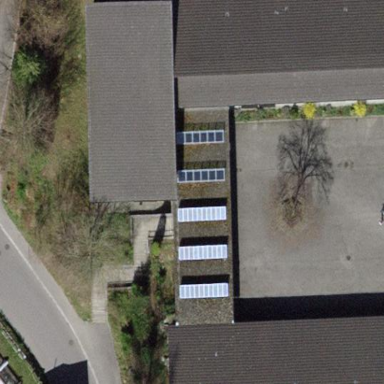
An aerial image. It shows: School building.